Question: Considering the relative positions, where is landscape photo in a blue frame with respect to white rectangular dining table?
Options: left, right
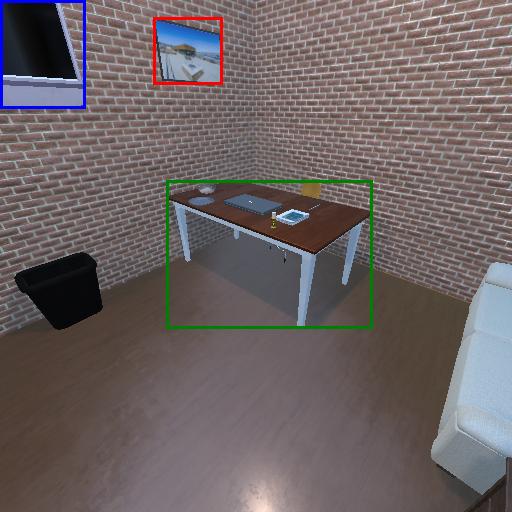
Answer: left